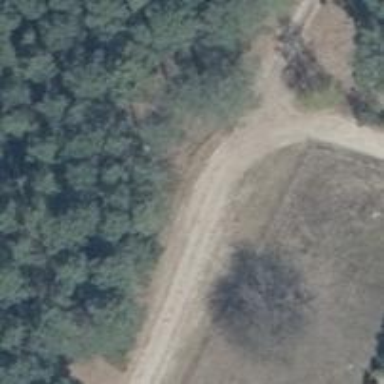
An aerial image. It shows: Residential dirt road with grade3 tracktype.